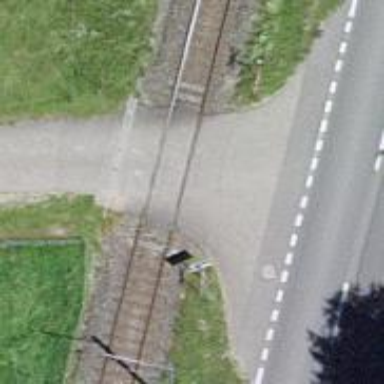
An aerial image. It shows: Level crossing with saltire markings.